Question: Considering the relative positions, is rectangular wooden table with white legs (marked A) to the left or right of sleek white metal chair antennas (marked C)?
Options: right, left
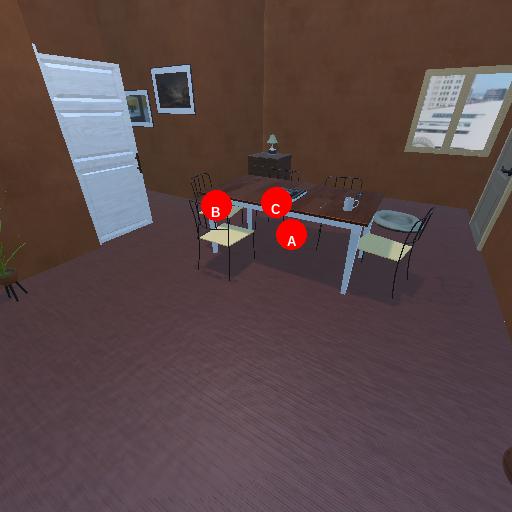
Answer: right